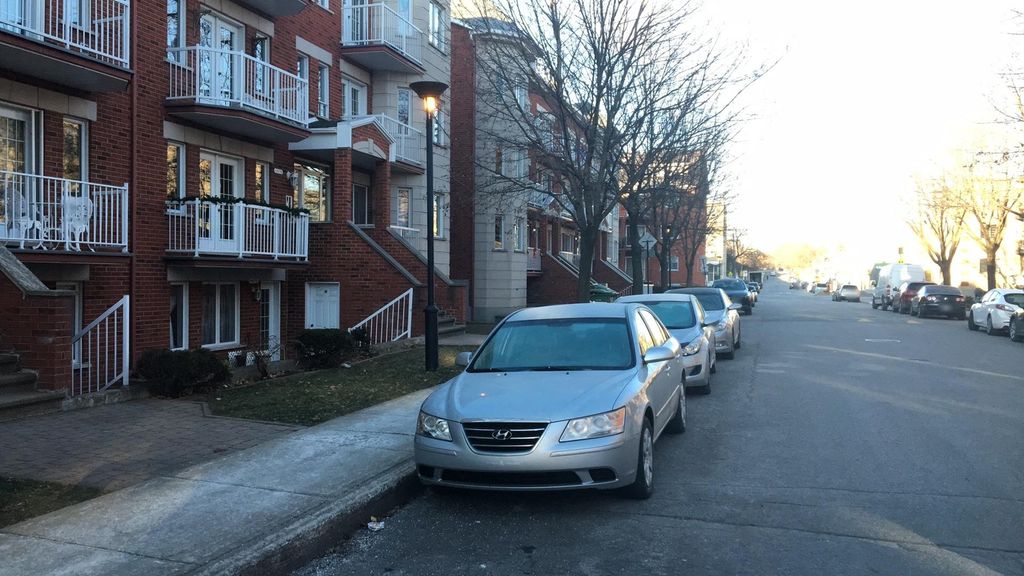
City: montreal